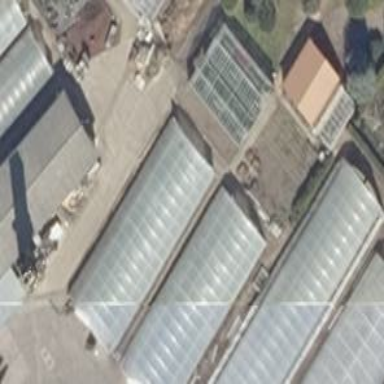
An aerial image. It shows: Greenhouse with round-shaped roof.